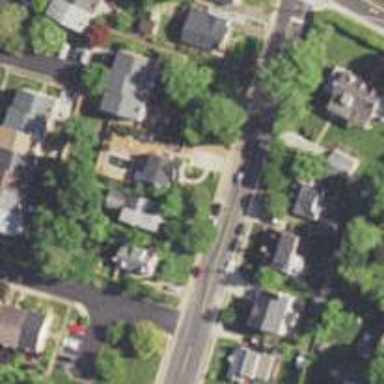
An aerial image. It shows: Neighborhood.